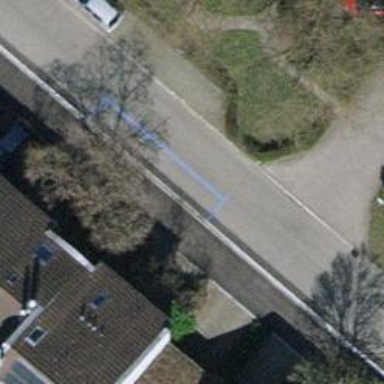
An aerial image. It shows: Urban tree adds touch of nature to the surroundings.